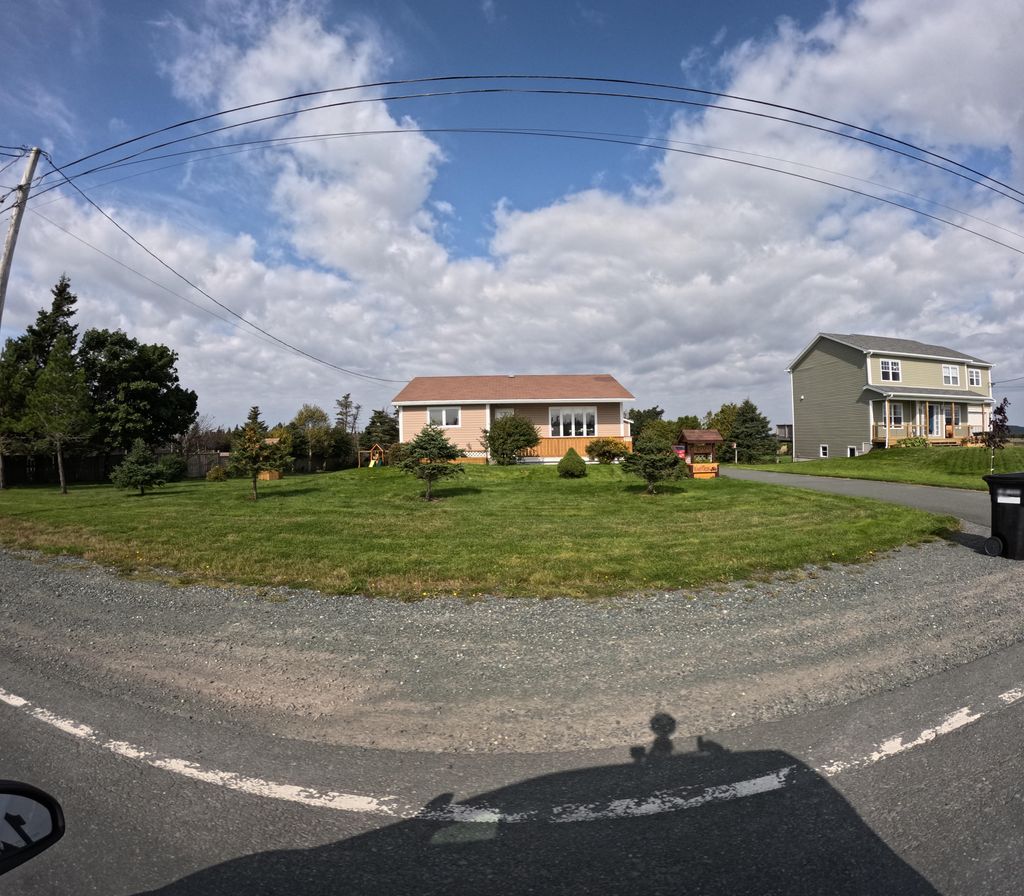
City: st_johns